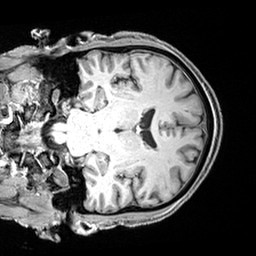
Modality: T1w
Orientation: coronal
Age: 64
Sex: male
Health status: healthy
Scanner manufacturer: siemens
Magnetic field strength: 3 T
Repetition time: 2.4 s
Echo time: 0.00217 s